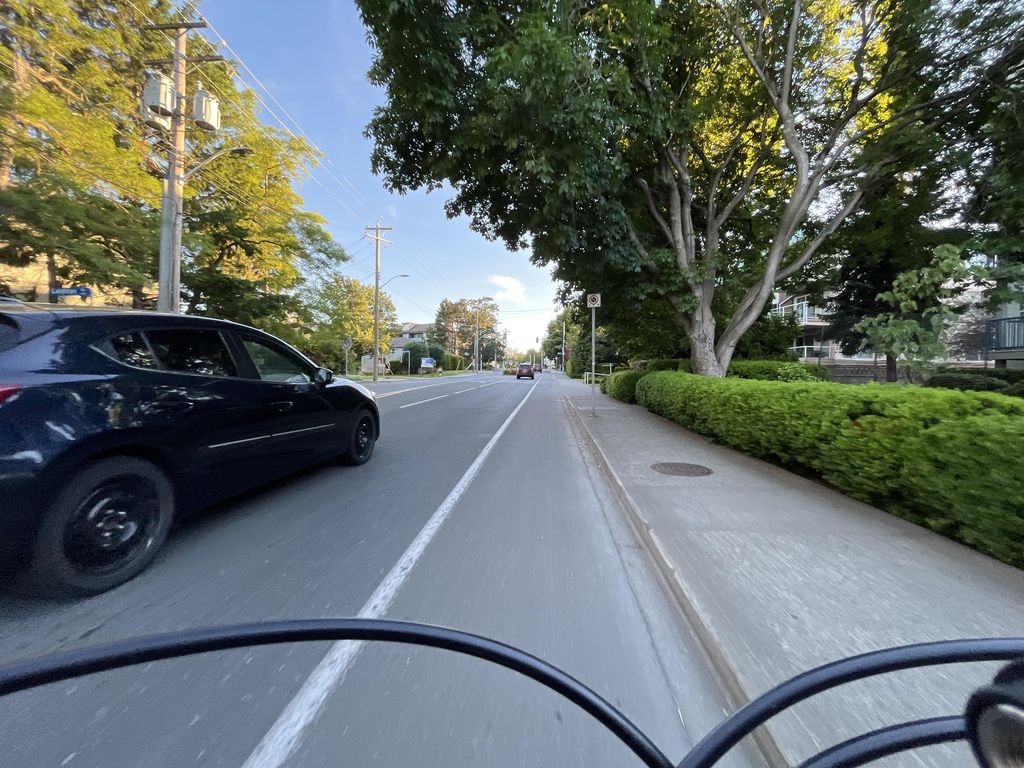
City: victoria